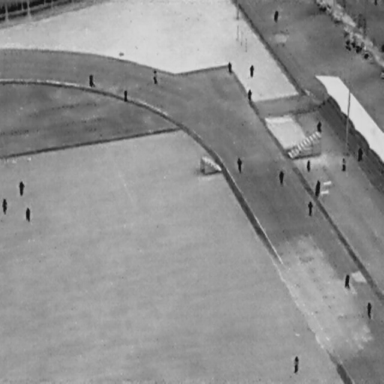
There are 22 objects shown in the infrared image, including 21 People, and a DontCare.